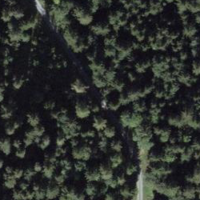
EUNIS habitat code: 43
Species observed at this site:
Parnassia palustris
Sorbus aucuparia